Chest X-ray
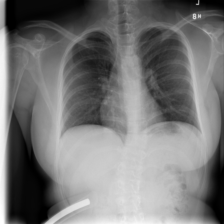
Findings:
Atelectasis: negative
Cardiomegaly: negative
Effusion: negative
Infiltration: negative
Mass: negative
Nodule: negative
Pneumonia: negative
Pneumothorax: negative
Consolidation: negative
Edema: negative
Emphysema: negative
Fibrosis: negative
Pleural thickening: negative
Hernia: negative